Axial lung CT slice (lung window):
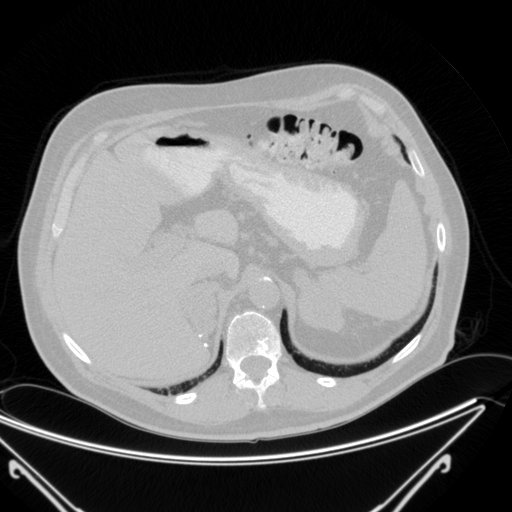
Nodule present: no